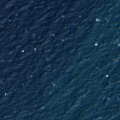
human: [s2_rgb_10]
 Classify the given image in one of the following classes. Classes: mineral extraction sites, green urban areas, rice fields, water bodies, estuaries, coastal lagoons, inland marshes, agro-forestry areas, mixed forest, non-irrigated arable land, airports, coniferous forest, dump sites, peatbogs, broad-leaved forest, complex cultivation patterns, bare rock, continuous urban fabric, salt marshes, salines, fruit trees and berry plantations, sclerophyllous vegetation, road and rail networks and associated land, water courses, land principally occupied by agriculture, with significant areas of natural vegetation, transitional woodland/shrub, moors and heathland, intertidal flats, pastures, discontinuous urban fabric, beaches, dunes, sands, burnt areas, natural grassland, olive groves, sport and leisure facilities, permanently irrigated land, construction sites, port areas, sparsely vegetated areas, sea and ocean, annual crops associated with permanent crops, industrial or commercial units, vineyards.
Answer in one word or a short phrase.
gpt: sea and ocean